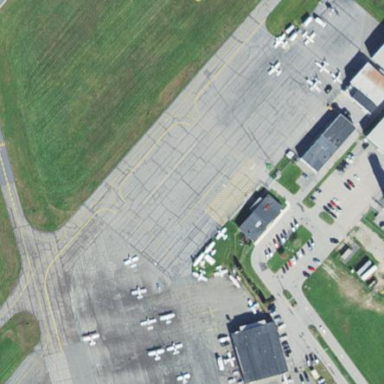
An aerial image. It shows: Apron at the airport.